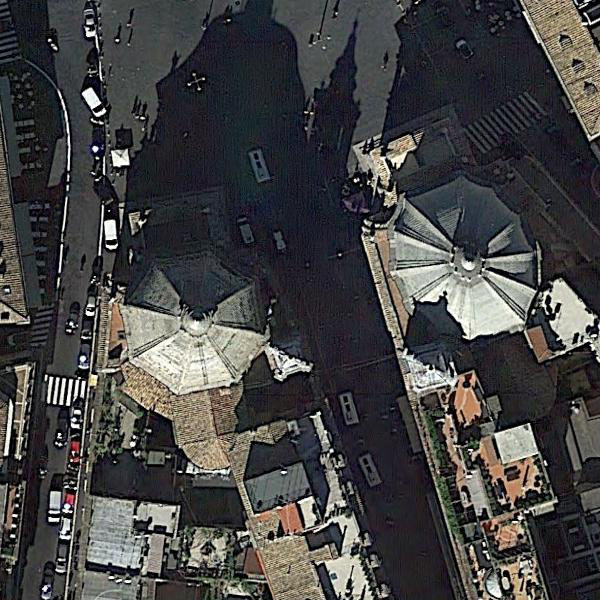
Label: Church